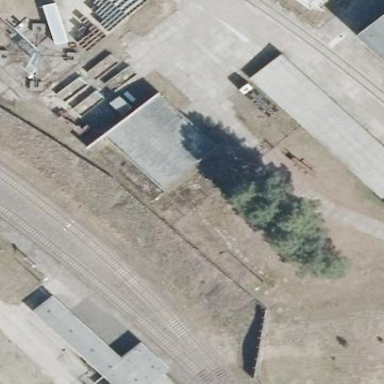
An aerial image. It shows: Industrial building.